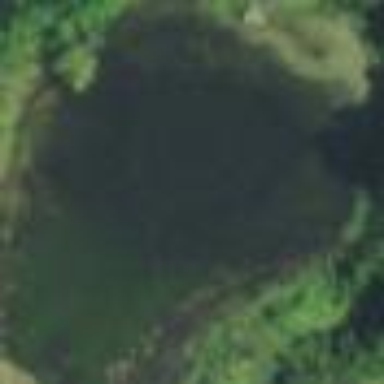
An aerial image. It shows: Pond surrounded by natural water.